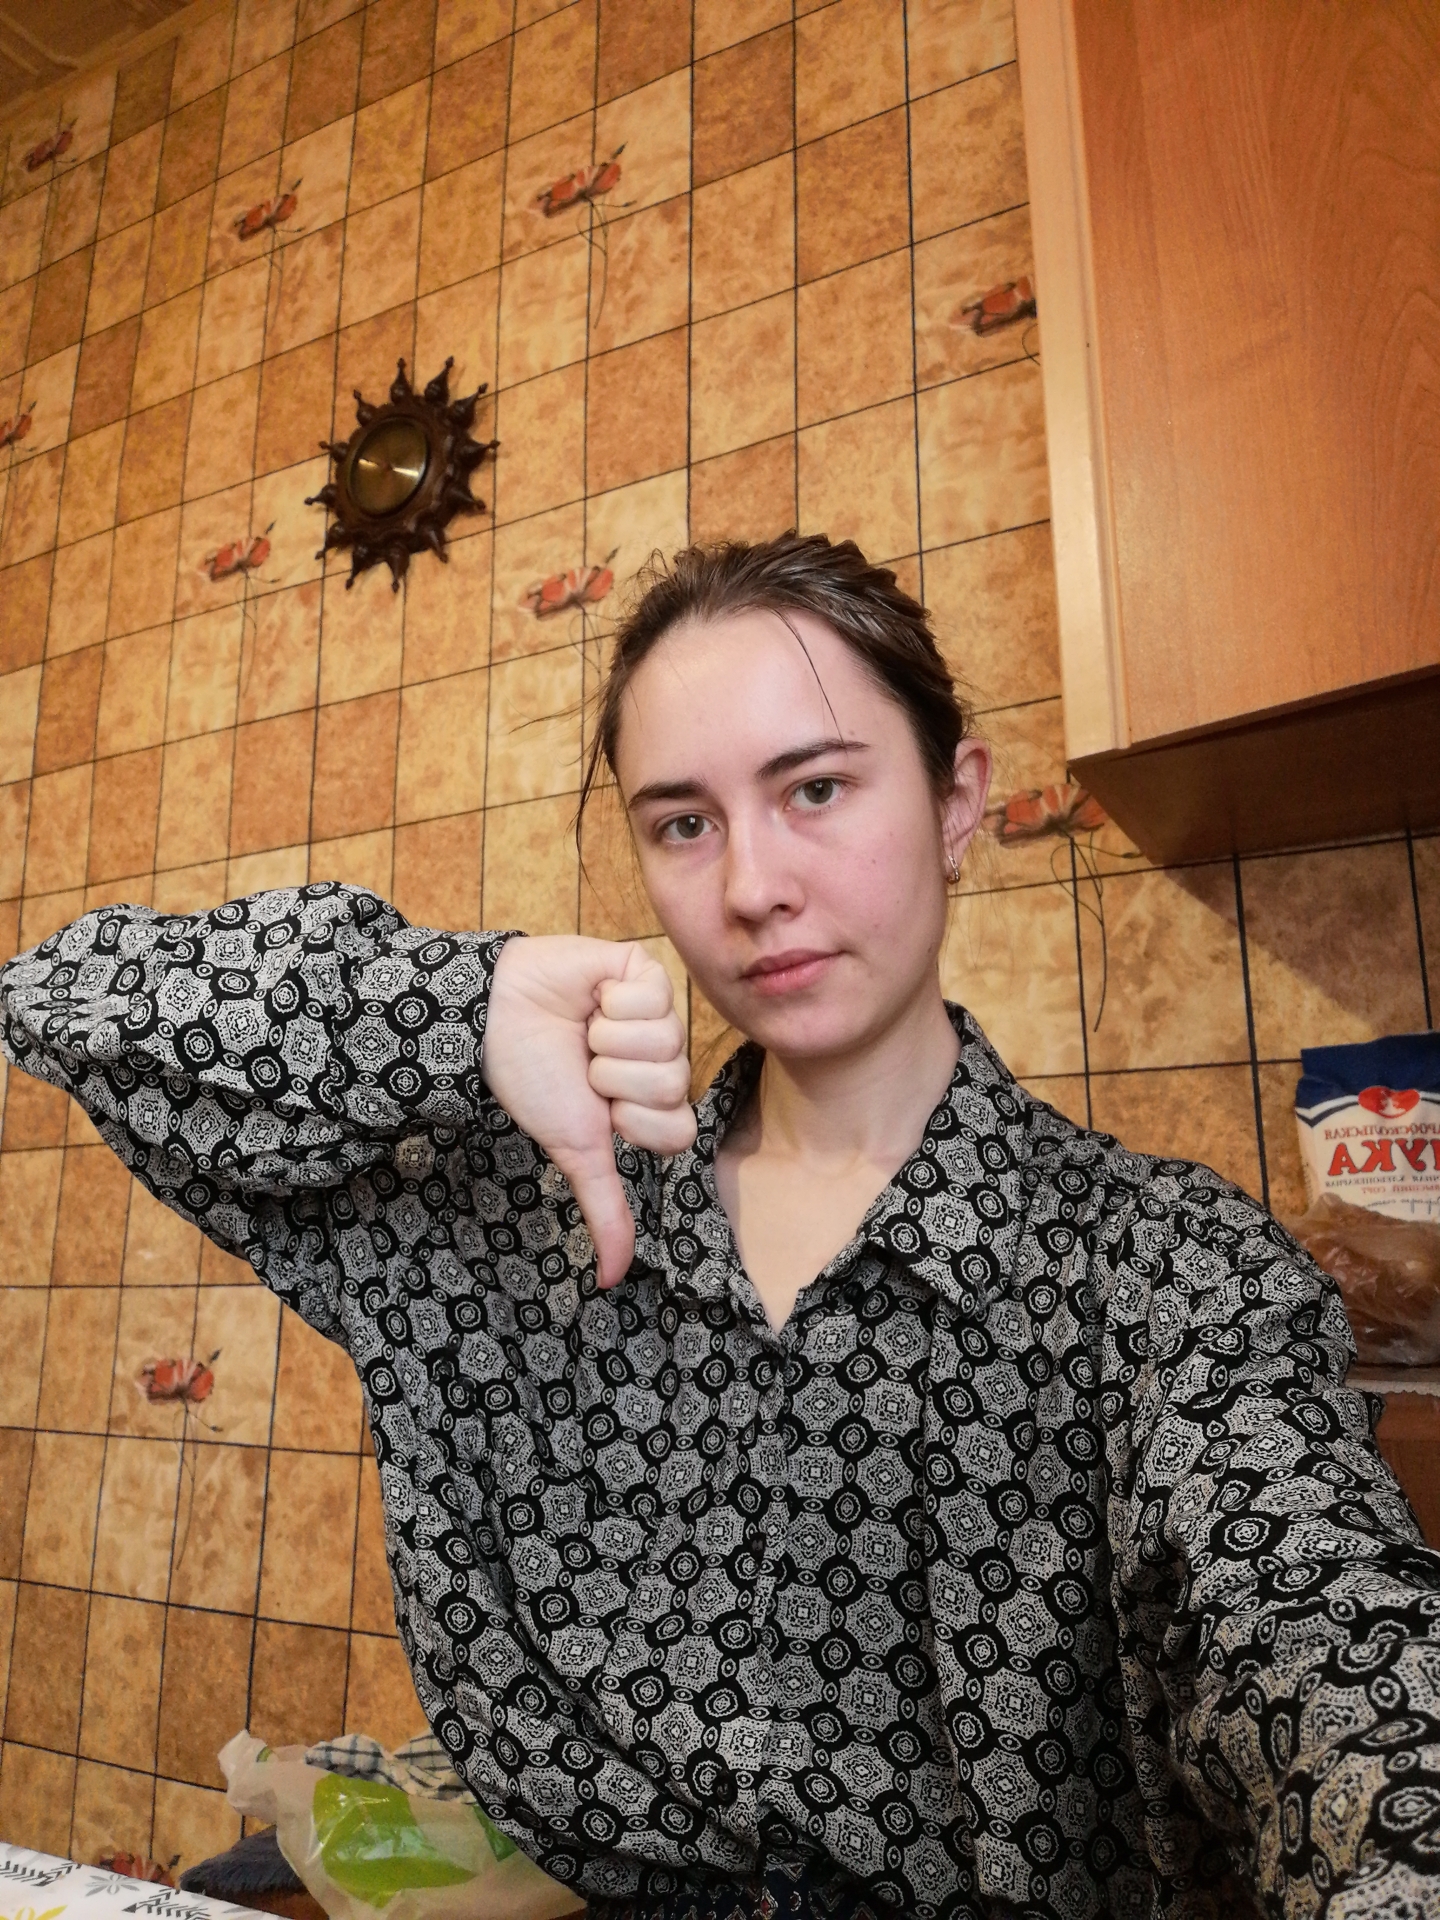
Label: clear